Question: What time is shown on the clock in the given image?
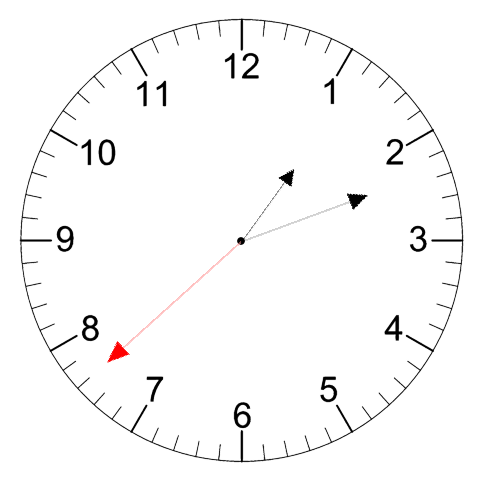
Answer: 01:11:38